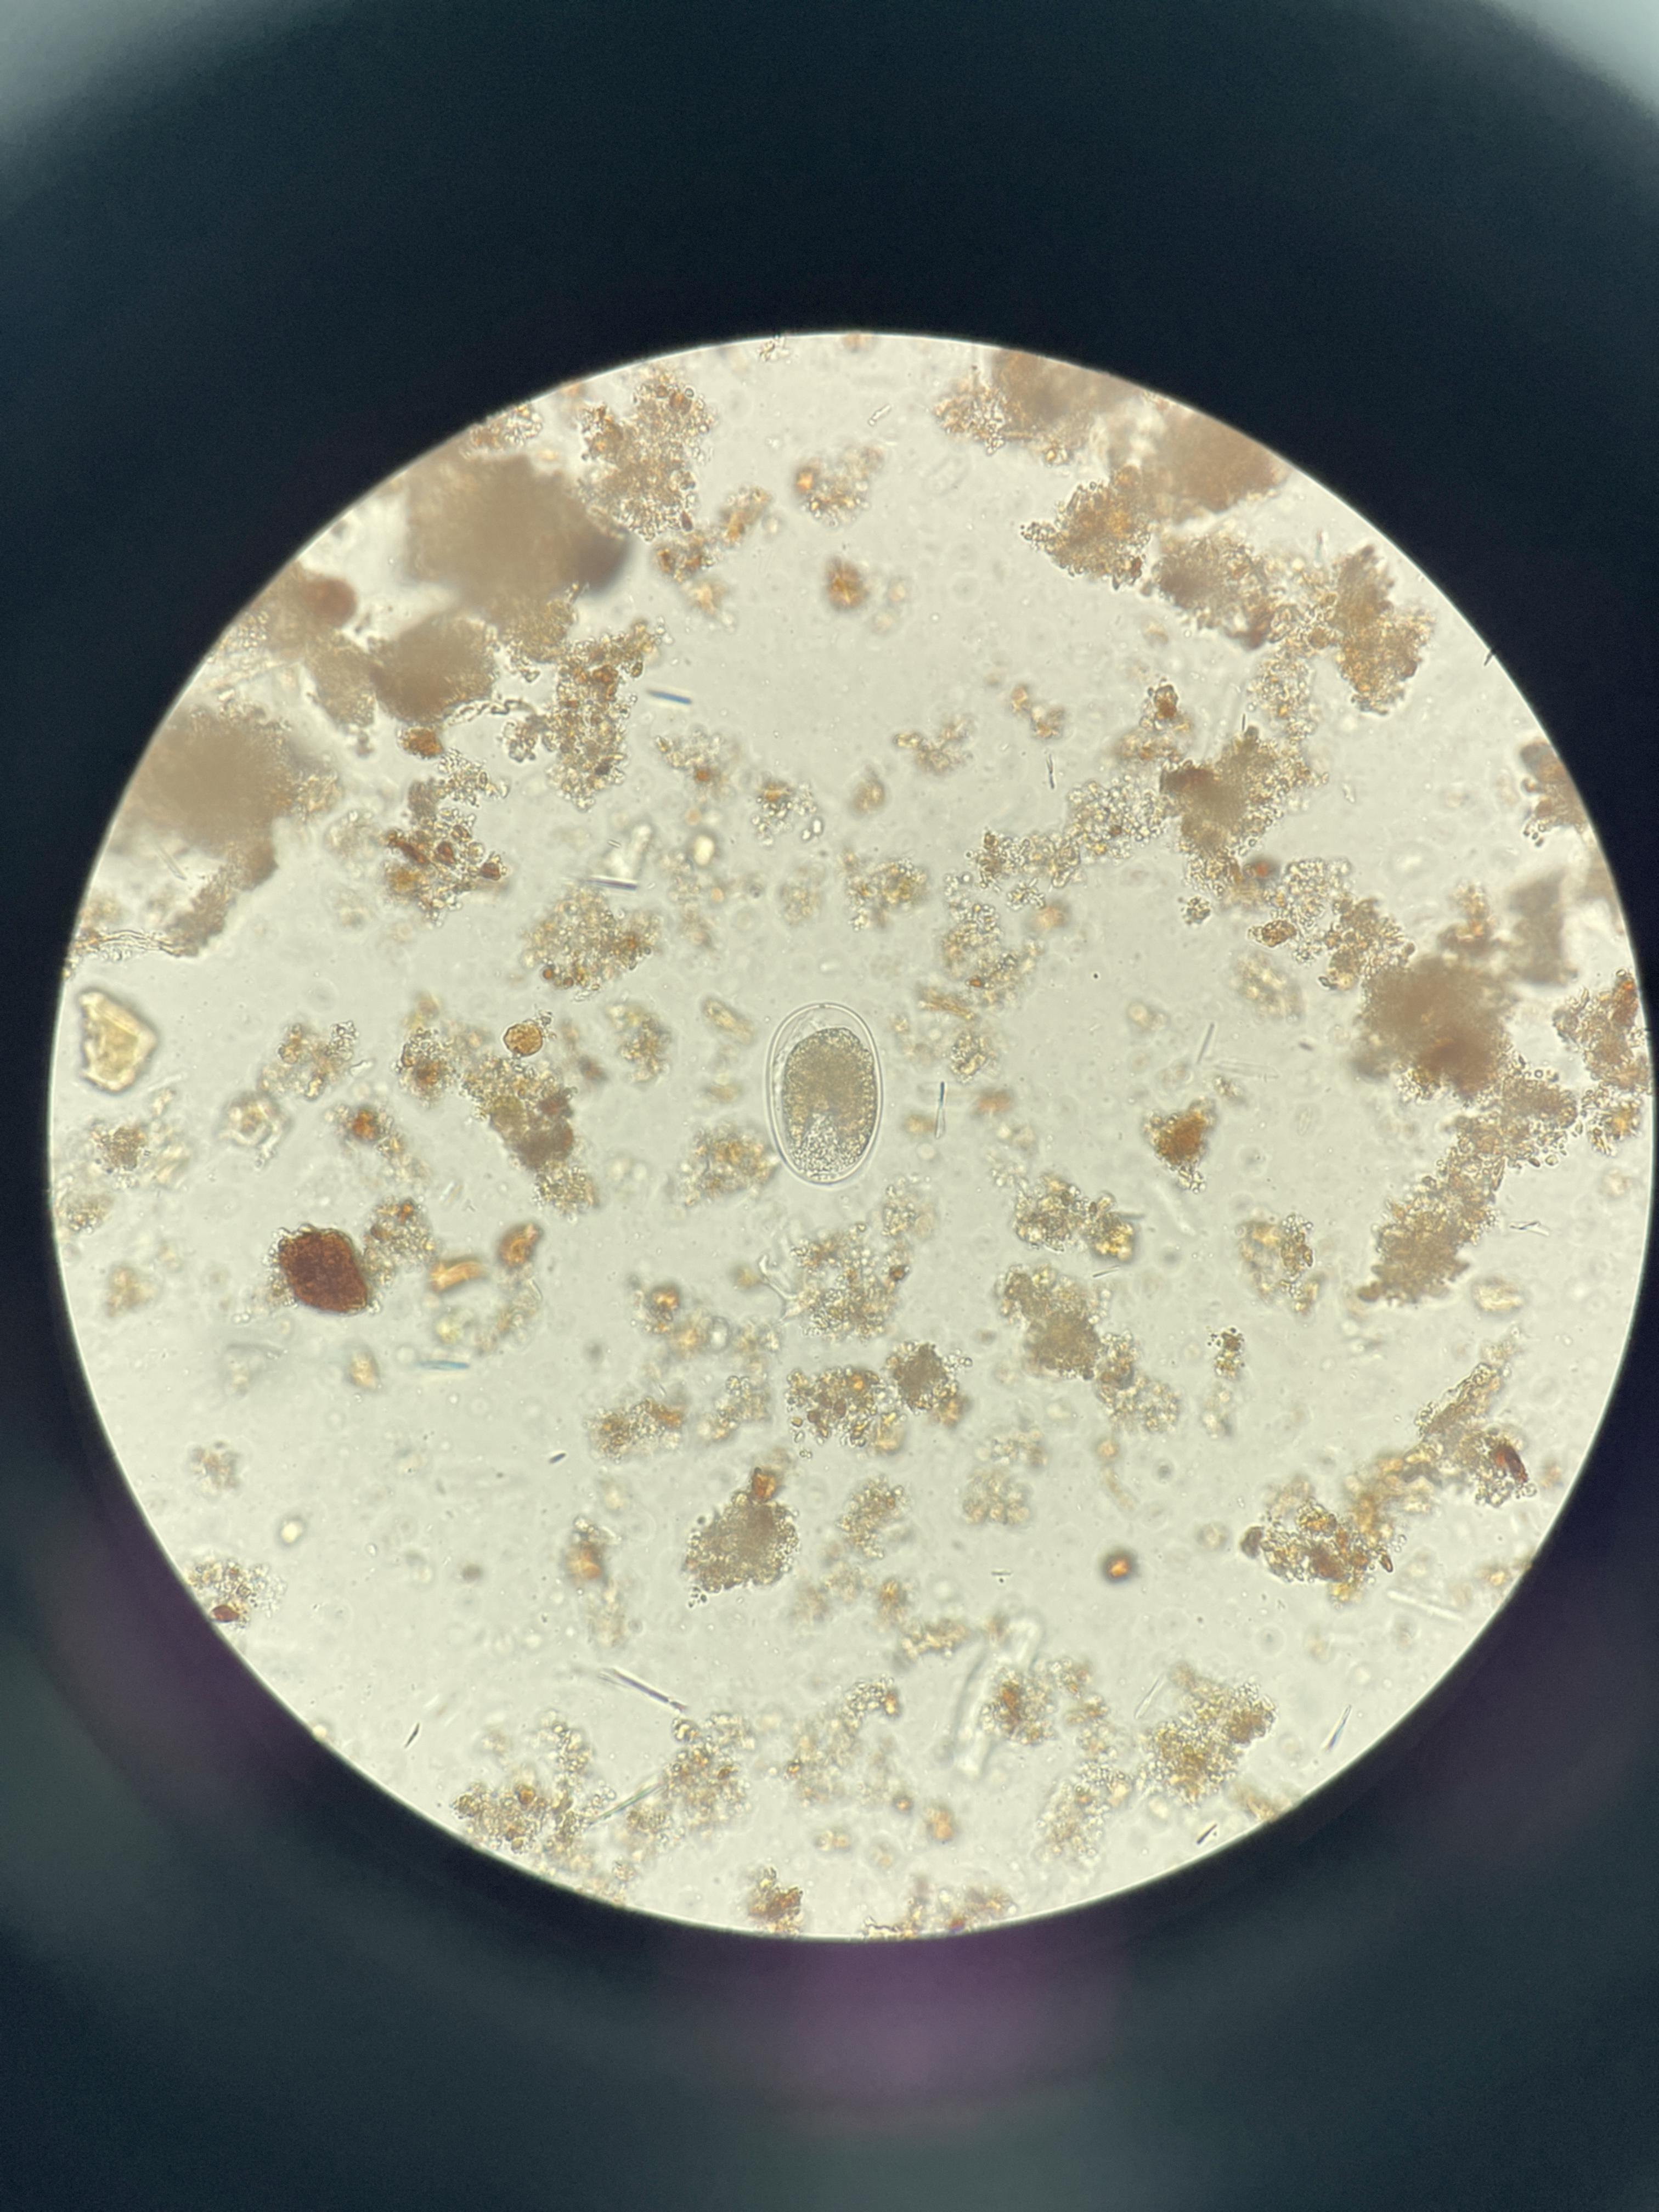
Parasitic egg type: Hookworm egg